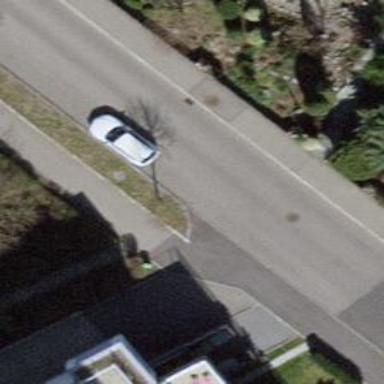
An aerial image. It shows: Footway surfaced with paving stones.